Field crop: maize
Growth stage: 2
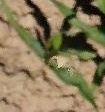
Species: maize